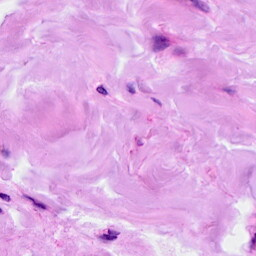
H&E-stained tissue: Breast